Aerial crown-view tile of a tropical tree (Barro Colorado Island, Panama), acquired 20250512:
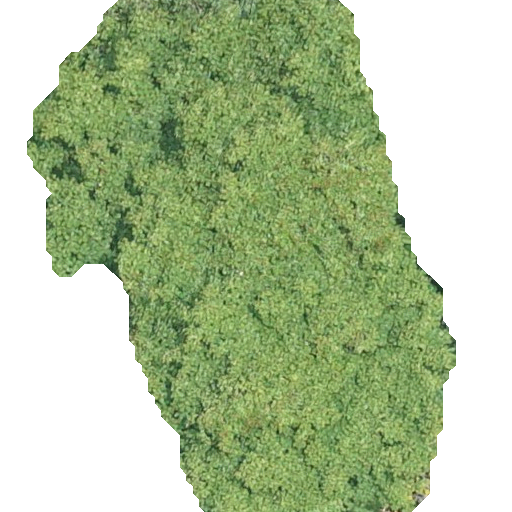
Species: Tachigali panamensis
GBIF accepted scientific name: Tachigali panamensis
Crown area: 257.139 m²